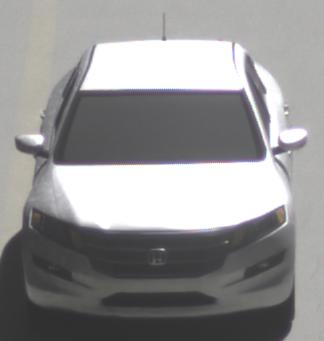
Make: Honda
Model: Crosstour
Detailed model: -
Model produced from: 2009
Model produced until: 2012
Doors: 4
Color: white
Road condition: dry road
Daytime: midday
Contrast: high contrast